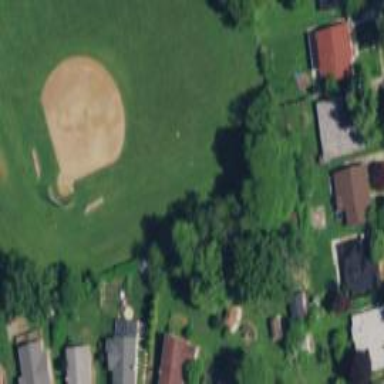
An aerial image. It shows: Baseball pitch for leisure and sports activities.